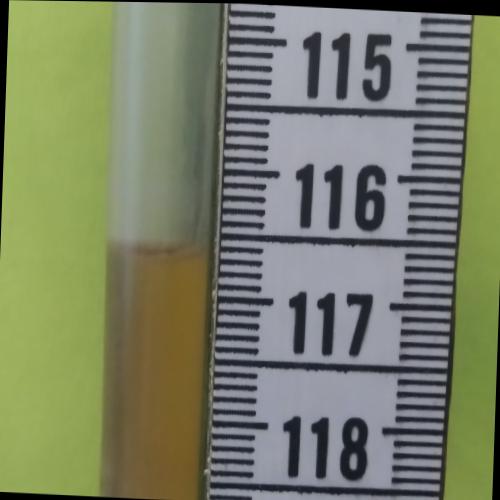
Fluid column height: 116.6 cm